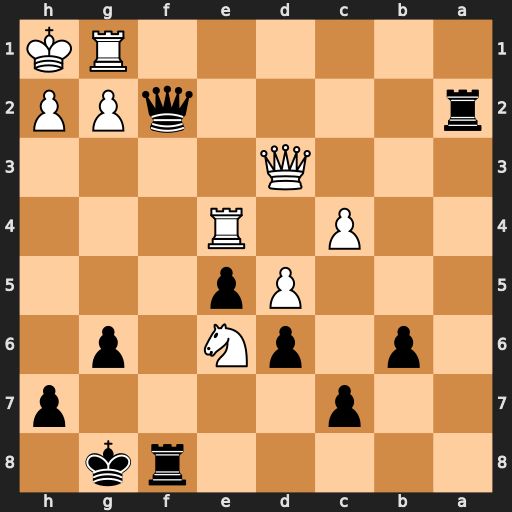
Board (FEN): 5rk1/2p4p/1p1pN1p1/3Pp3/2P1R3/3Q4/r4qPP/6RK
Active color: b
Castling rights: -
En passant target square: -
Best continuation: Qxg1+ Kxg1 Ra1+ Re1 Rxe1+ Qf1 Rexf1#